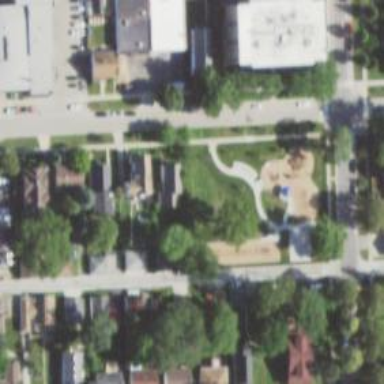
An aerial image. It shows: Park.